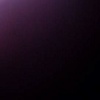
Label: space